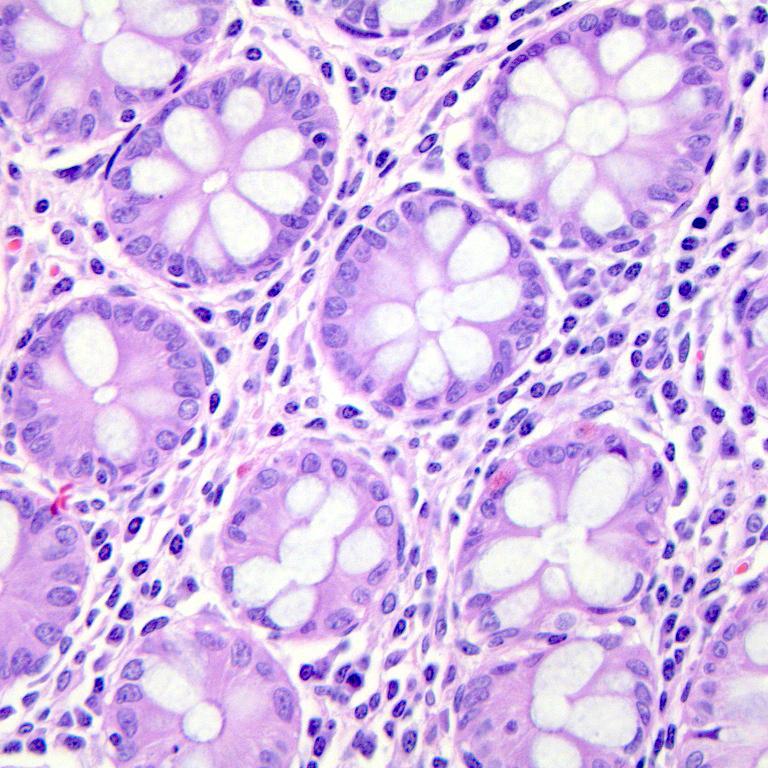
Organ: colon
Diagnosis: benign